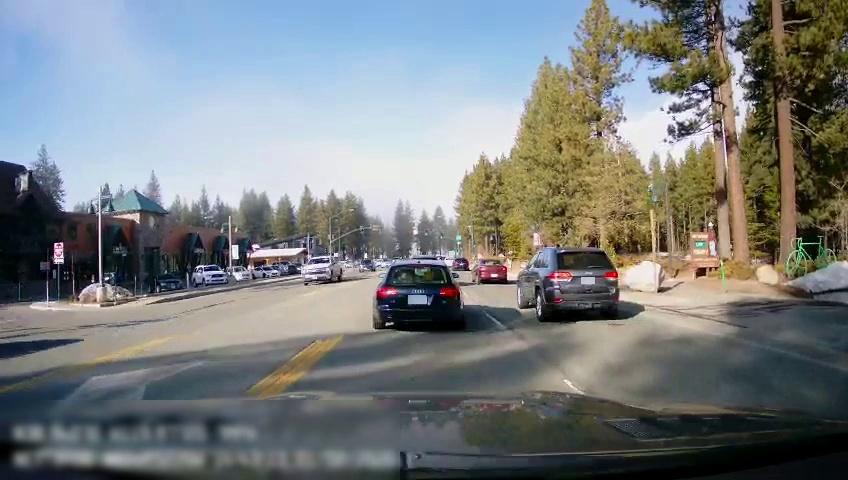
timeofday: Day
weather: Sunny
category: Drivable Space
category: Vehicles | SUV
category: Vehicles | Truck
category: Vehicles | Car
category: Vehicles | SUV
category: Vehicles | Car
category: Vehicles | SUV
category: Vehicles | SUV
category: Vehicles | Car
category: Vehicles | Car
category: Vehicles | SUV
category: Vehicles | Car
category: Lanes | Opposite Lane
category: Lanes | Current Lane
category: Lanes | Current Lane
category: Lanes | Alternate Lane
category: Traffic | Signs